Field crop: maize
Growth stage: 2
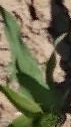
Species: maize